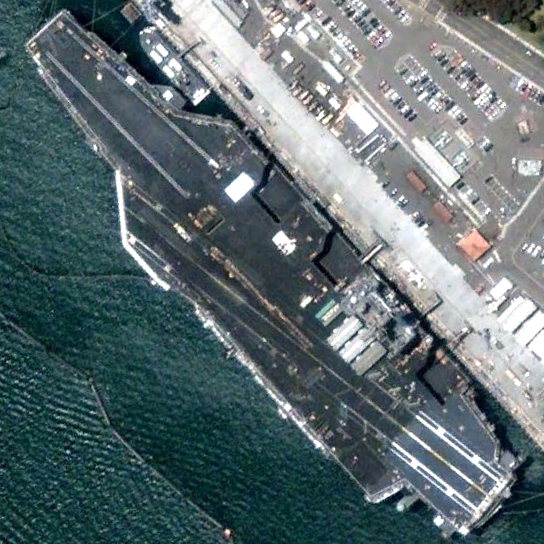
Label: aircraft_carrier